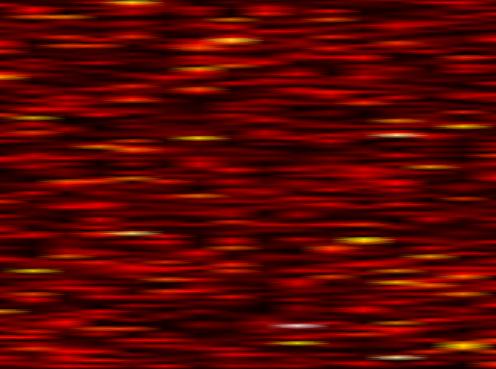
Label: FOFDM